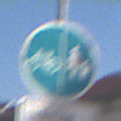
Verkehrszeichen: GetrennterRadUndGehwegRadwegLinks
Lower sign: HinweisDurchVerbaleAngabe4
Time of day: MorningAfternoon
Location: Outdoor (Urban)
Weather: Clear
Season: NotSpecified
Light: Natural